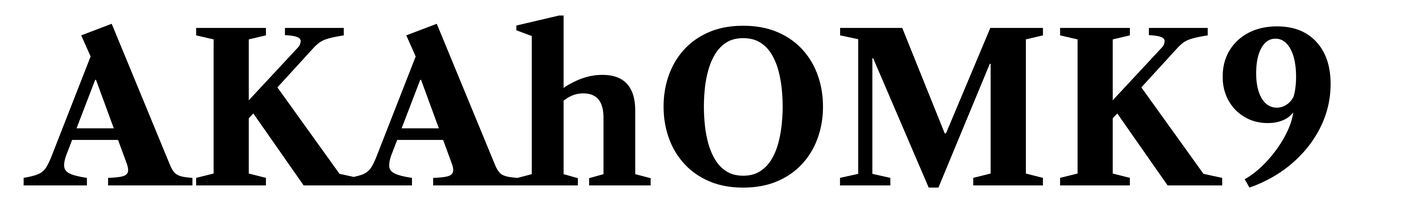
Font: LibreCaslonText_Bold